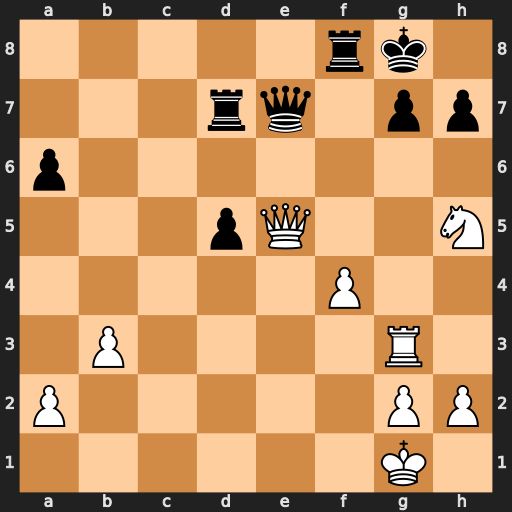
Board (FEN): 5rk1/3rq1pp/p7/3pQ2N/5P2/1P4R1/P5PP/6K1
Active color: w
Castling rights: -
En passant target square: -
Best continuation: Rxg7+ Qxg7 Nxg7